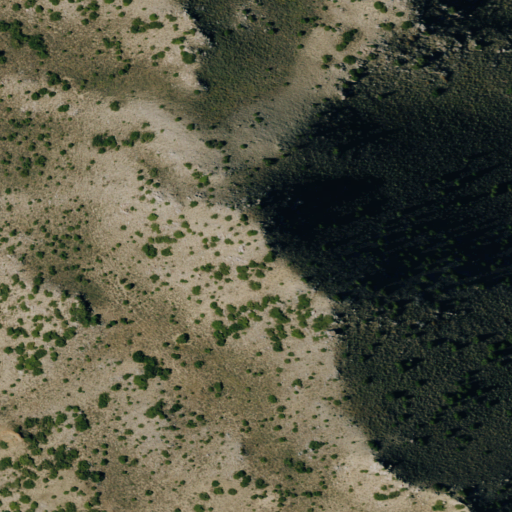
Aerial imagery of mountains in Nevada named Granite Range containing shrub and evergreen forest